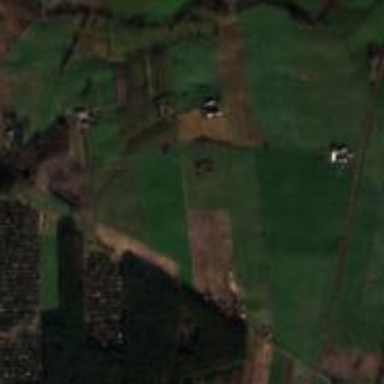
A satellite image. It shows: Picturesque farmland scene.